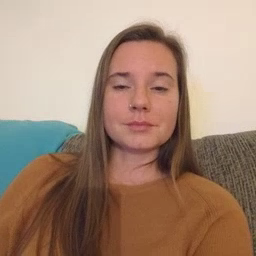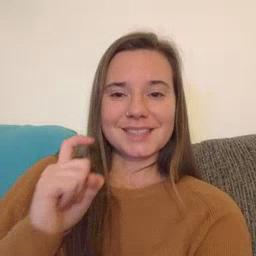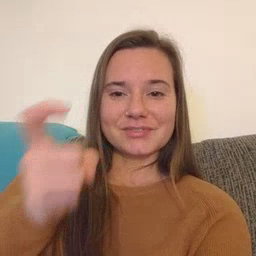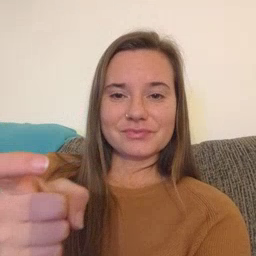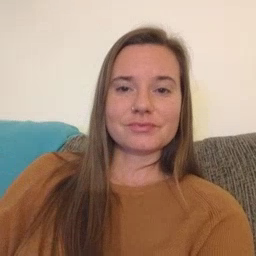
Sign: gift